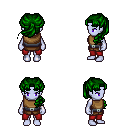
a pixel art fantasy rpg character, female body template, dark elf, purple skin, leather chest armor, red pants, green princess hairstyle, four views (front, back, left, right), 2x2 character sprite sheet, small pixel art, hard edges, no anti-aliasing